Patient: sex M, age 48
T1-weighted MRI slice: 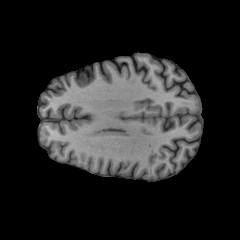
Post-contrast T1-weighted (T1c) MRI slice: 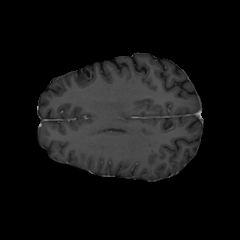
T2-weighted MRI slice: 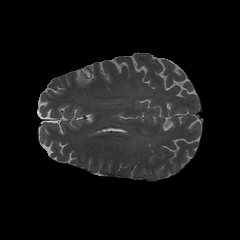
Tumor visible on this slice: no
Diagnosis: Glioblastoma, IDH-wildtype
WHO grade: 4